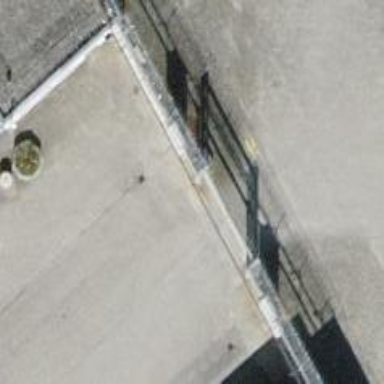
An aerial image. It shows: Gate.